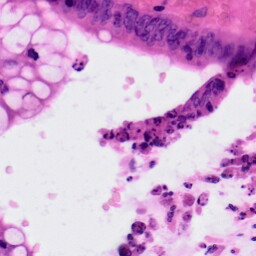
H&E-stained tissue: Colon